Field crop: maize
Growth stage: 2
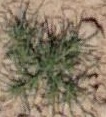
Species: salsola